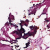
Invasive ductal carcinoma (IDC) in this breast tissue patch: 0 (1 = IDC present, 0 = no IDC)